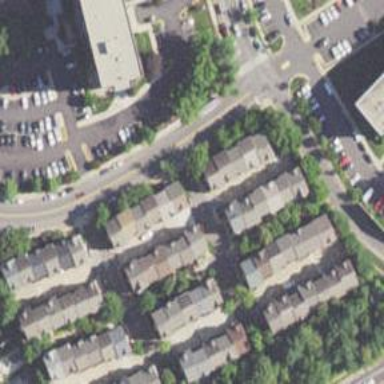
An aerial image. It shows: Alley classified as service road.